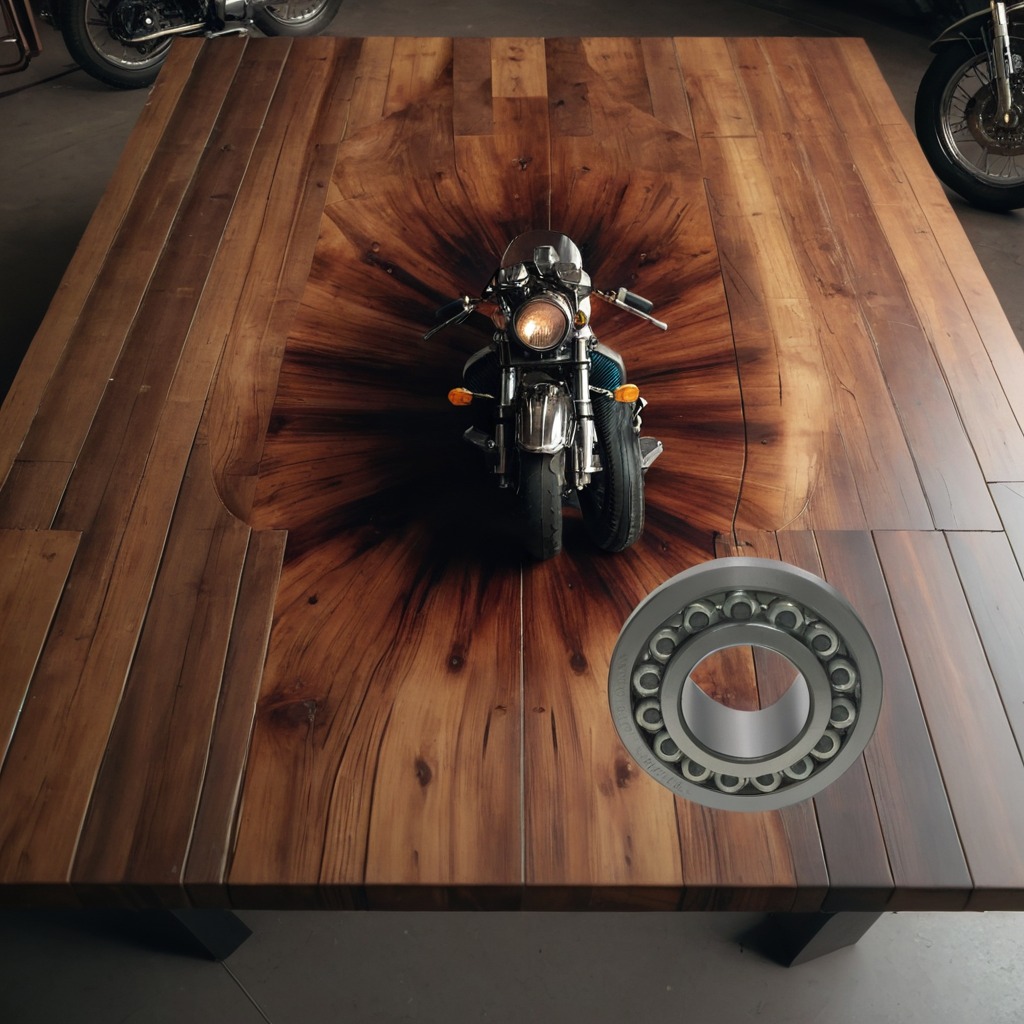
A metal ball bearing is lying on the oil-spilled wooden table in a vintage motorcycle garage.